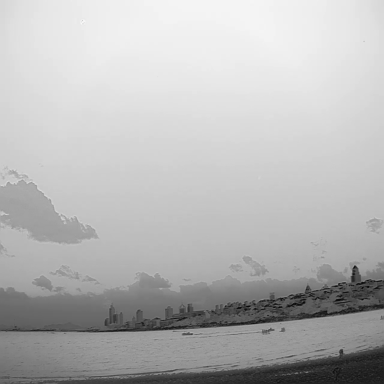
There are three bulk_carriers in the infrared image.